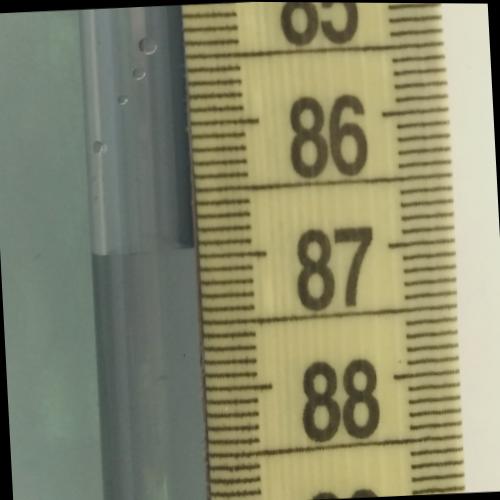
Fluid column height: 86.9 cm